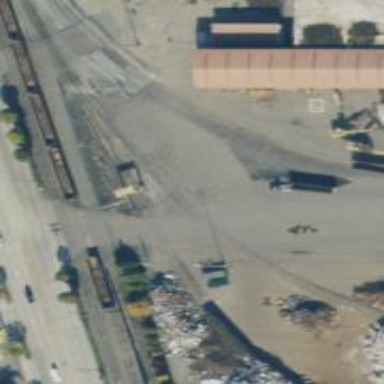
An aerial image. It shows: Rail spur service.